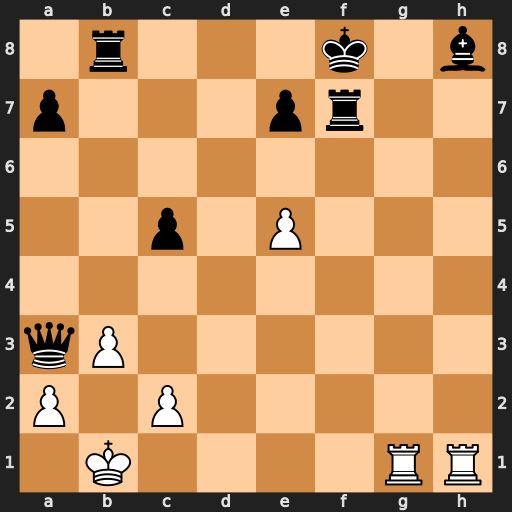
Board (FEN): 1r3k1b/p3pr2/8/2p1P3/8/qP6/P1P5/1K4RR
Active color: w
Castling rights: -
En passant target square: -
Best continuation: Rxh8#